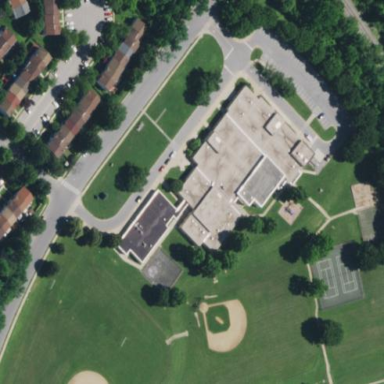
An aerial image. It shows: School.